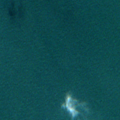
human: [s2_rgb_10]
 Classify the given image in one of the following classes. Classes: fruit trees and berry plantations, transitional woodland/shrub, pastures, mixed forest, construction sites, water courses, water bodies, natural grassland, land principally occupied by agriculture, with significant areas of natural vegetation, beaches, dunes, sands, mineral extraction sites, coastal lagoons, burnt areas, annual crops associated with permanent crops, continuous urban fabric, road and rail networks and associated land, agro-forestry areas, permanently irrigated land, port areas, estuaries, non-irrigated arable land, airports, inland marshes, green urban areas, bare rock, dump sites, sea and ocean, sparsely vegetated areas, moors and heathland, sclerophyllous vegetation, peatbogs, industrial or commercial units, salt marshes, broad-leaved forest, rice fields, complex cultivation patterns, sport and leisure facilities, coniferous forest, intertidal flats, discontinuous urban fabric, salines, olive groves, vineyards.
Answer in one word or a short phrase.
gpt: sea and ocean